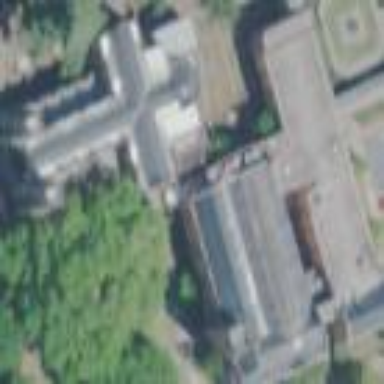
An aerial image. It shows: Historic building serving as place of worship.